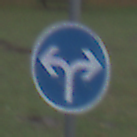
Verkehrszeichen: VorgeschriebeneFahrtrichtungRechtsOderLinks
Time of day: SunriseSunset
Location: Outdoor (Nature)
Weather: PartlyCloudy
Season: Autumn
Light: Natural